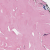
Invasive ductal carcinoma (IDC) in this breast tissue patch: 0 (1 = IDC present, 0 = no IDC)